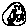
Label: moon